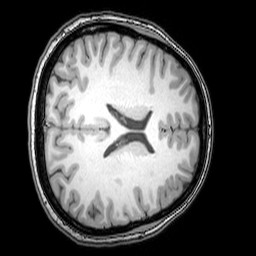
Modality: T1w
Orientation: axial
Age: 22
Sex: female
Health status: healthy
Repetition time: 0.081 s
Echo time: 0.037 s